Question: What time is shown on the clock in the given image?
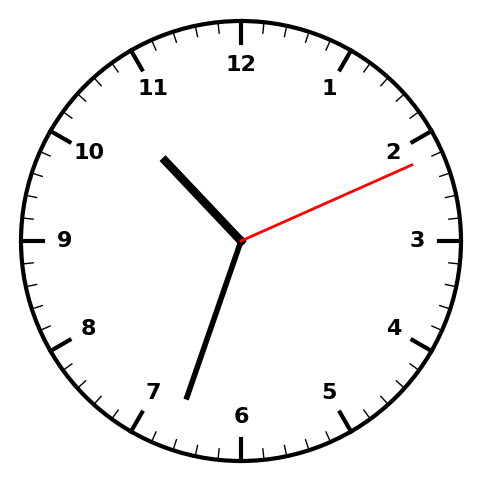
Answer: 10:33:11